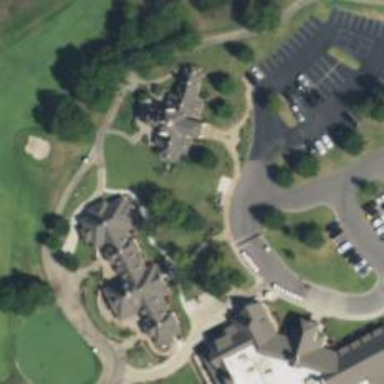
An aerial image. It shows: Path for both roads and golfers.